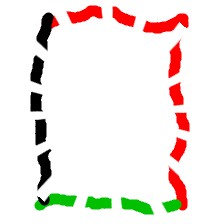
Shape: rectangle